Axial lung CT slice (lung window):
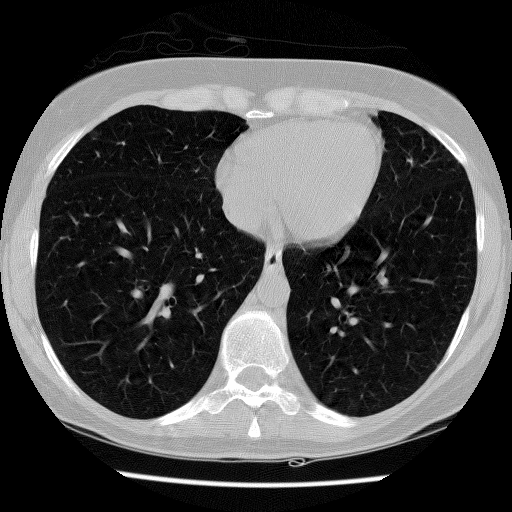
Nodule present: no